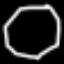
Label: octagon